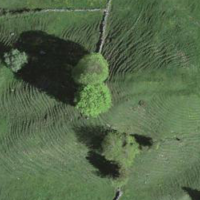
EUNIS habitat code: 25
Species observed at this site:
Campanula glomerata